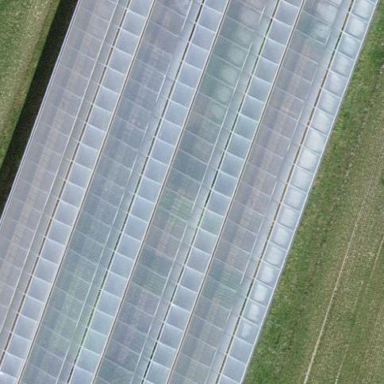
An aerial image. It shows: Greenhouse used for horticulture.